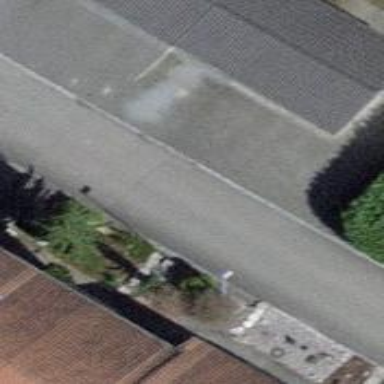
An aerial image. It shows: Residential road with asphalt surface.